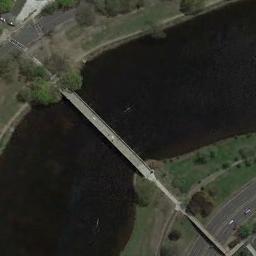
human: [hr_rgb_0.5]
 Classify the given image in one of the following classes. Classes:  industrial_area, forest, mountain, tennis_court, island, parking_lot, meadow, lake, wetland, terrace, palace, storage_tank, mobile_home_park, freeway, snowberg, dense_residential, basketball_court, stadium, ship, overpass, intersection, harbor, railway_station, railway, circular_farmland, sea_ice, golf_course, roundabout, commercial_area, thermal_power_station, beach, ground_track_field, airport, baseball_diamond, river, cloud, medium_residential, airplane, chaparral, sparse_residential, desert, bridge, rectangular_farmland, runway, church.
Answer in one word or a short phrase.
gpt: bridge